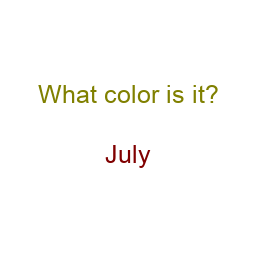
Color: maroon
Background color: white
Question text color: olive